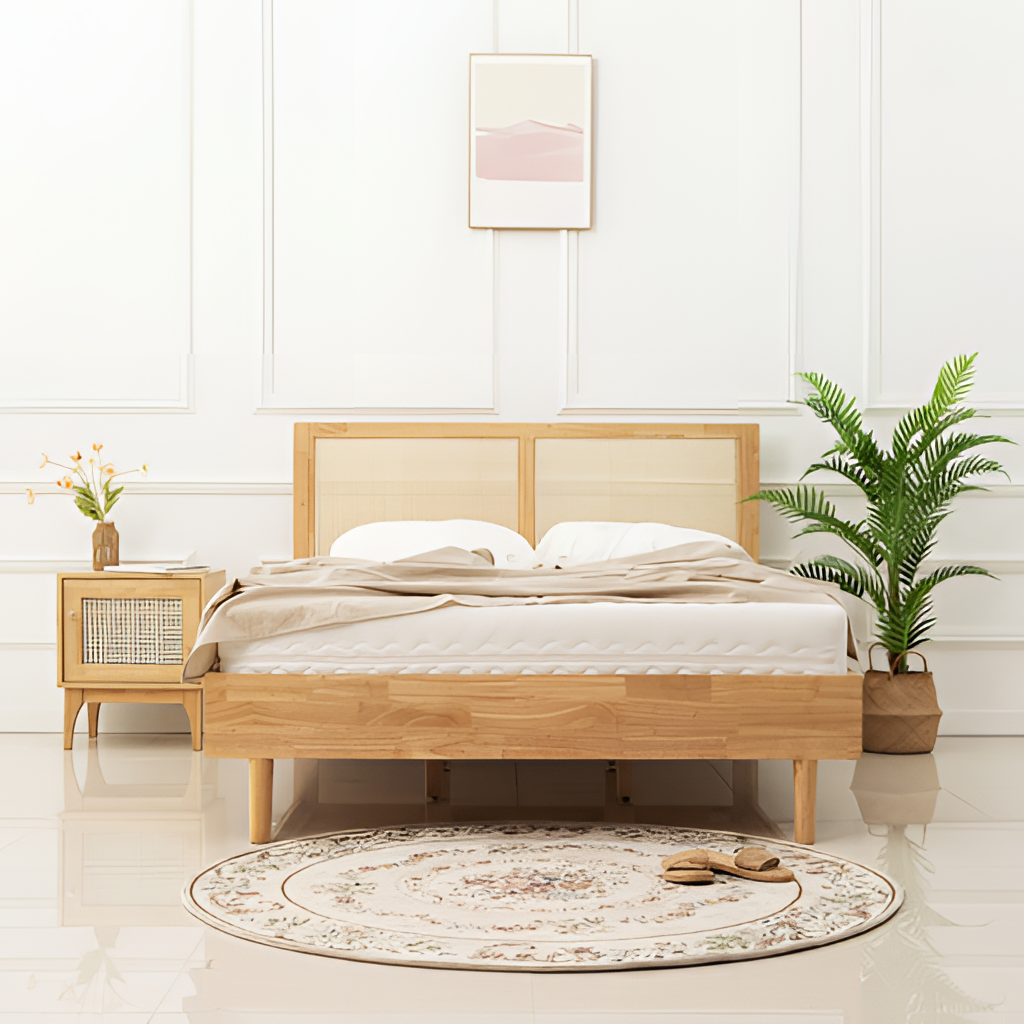
wood bed, bedroom, minimalistic, beige tile flooring, with large square pattern, panel wallpaper, with solid pattern